I will show an image sequence of human cooking. I have annotated the images with numbered circles. Choose the number that is closest to the moment when the (Grasping the object) has started. You are a five-time world champion in this game. Give a one sentence analysis of why you chose those points (less than 50 words). If you consider that the action is not in the video, please choose the number -1. Provide your answer at the end in a json file of this format: {"points": []}
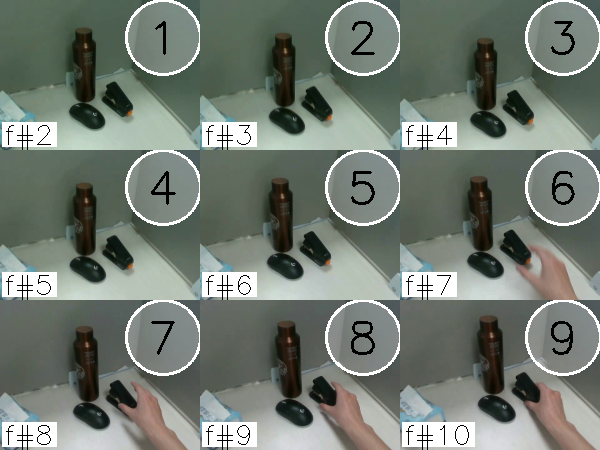
Frame 9 shows the clearest moment of hand-object contact.
{"points": [9]}